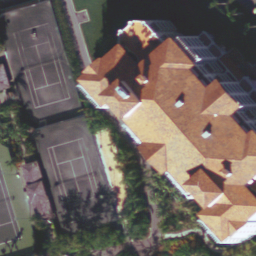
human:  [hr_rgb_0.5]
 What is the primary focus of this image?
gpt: tennis court